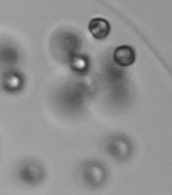
Label: Phaeocystis